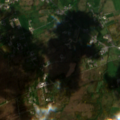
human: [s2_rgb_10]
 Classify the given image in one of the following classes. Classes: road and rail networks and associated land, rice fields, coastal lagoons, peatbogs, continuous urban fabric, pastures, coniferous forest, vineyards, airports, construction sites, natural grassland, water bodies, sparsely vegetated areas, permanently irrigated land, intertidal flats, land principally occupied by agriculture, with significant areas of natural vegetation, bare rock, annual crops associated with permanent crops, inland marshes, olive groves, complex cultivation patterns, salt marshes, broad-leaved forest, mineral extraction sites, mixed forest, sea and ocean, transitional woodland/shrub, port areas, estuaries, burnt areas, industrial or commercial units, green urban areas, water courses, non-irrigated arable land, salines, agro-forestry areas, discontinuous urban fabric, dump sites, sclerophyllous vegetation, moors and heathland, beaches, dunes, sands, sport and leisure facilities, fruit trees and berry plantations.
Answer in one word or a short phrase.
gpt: pastures, land principally occupied by agriculture, with significant areas of natural vegetation, peatbogs